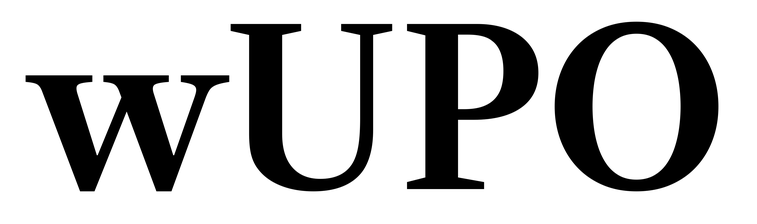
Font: LibreCaslonText_SemiBold